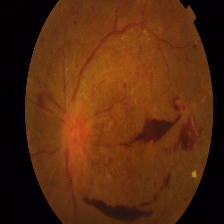
Diabetic retinopathy grade: Proliferative DR